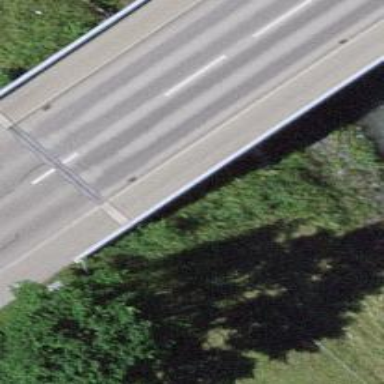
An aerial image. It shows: Sidewalk on bridge.